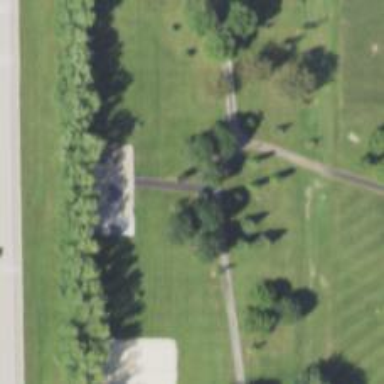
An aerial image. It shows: Disc golf tee area.